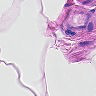
Metastatic tissue present: no